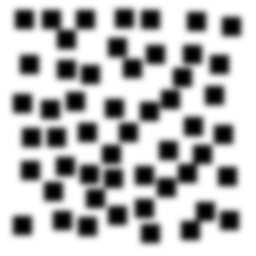
Squares: 52
Triangles: 0
Stars: 0
Total shapes: 52